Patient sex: M
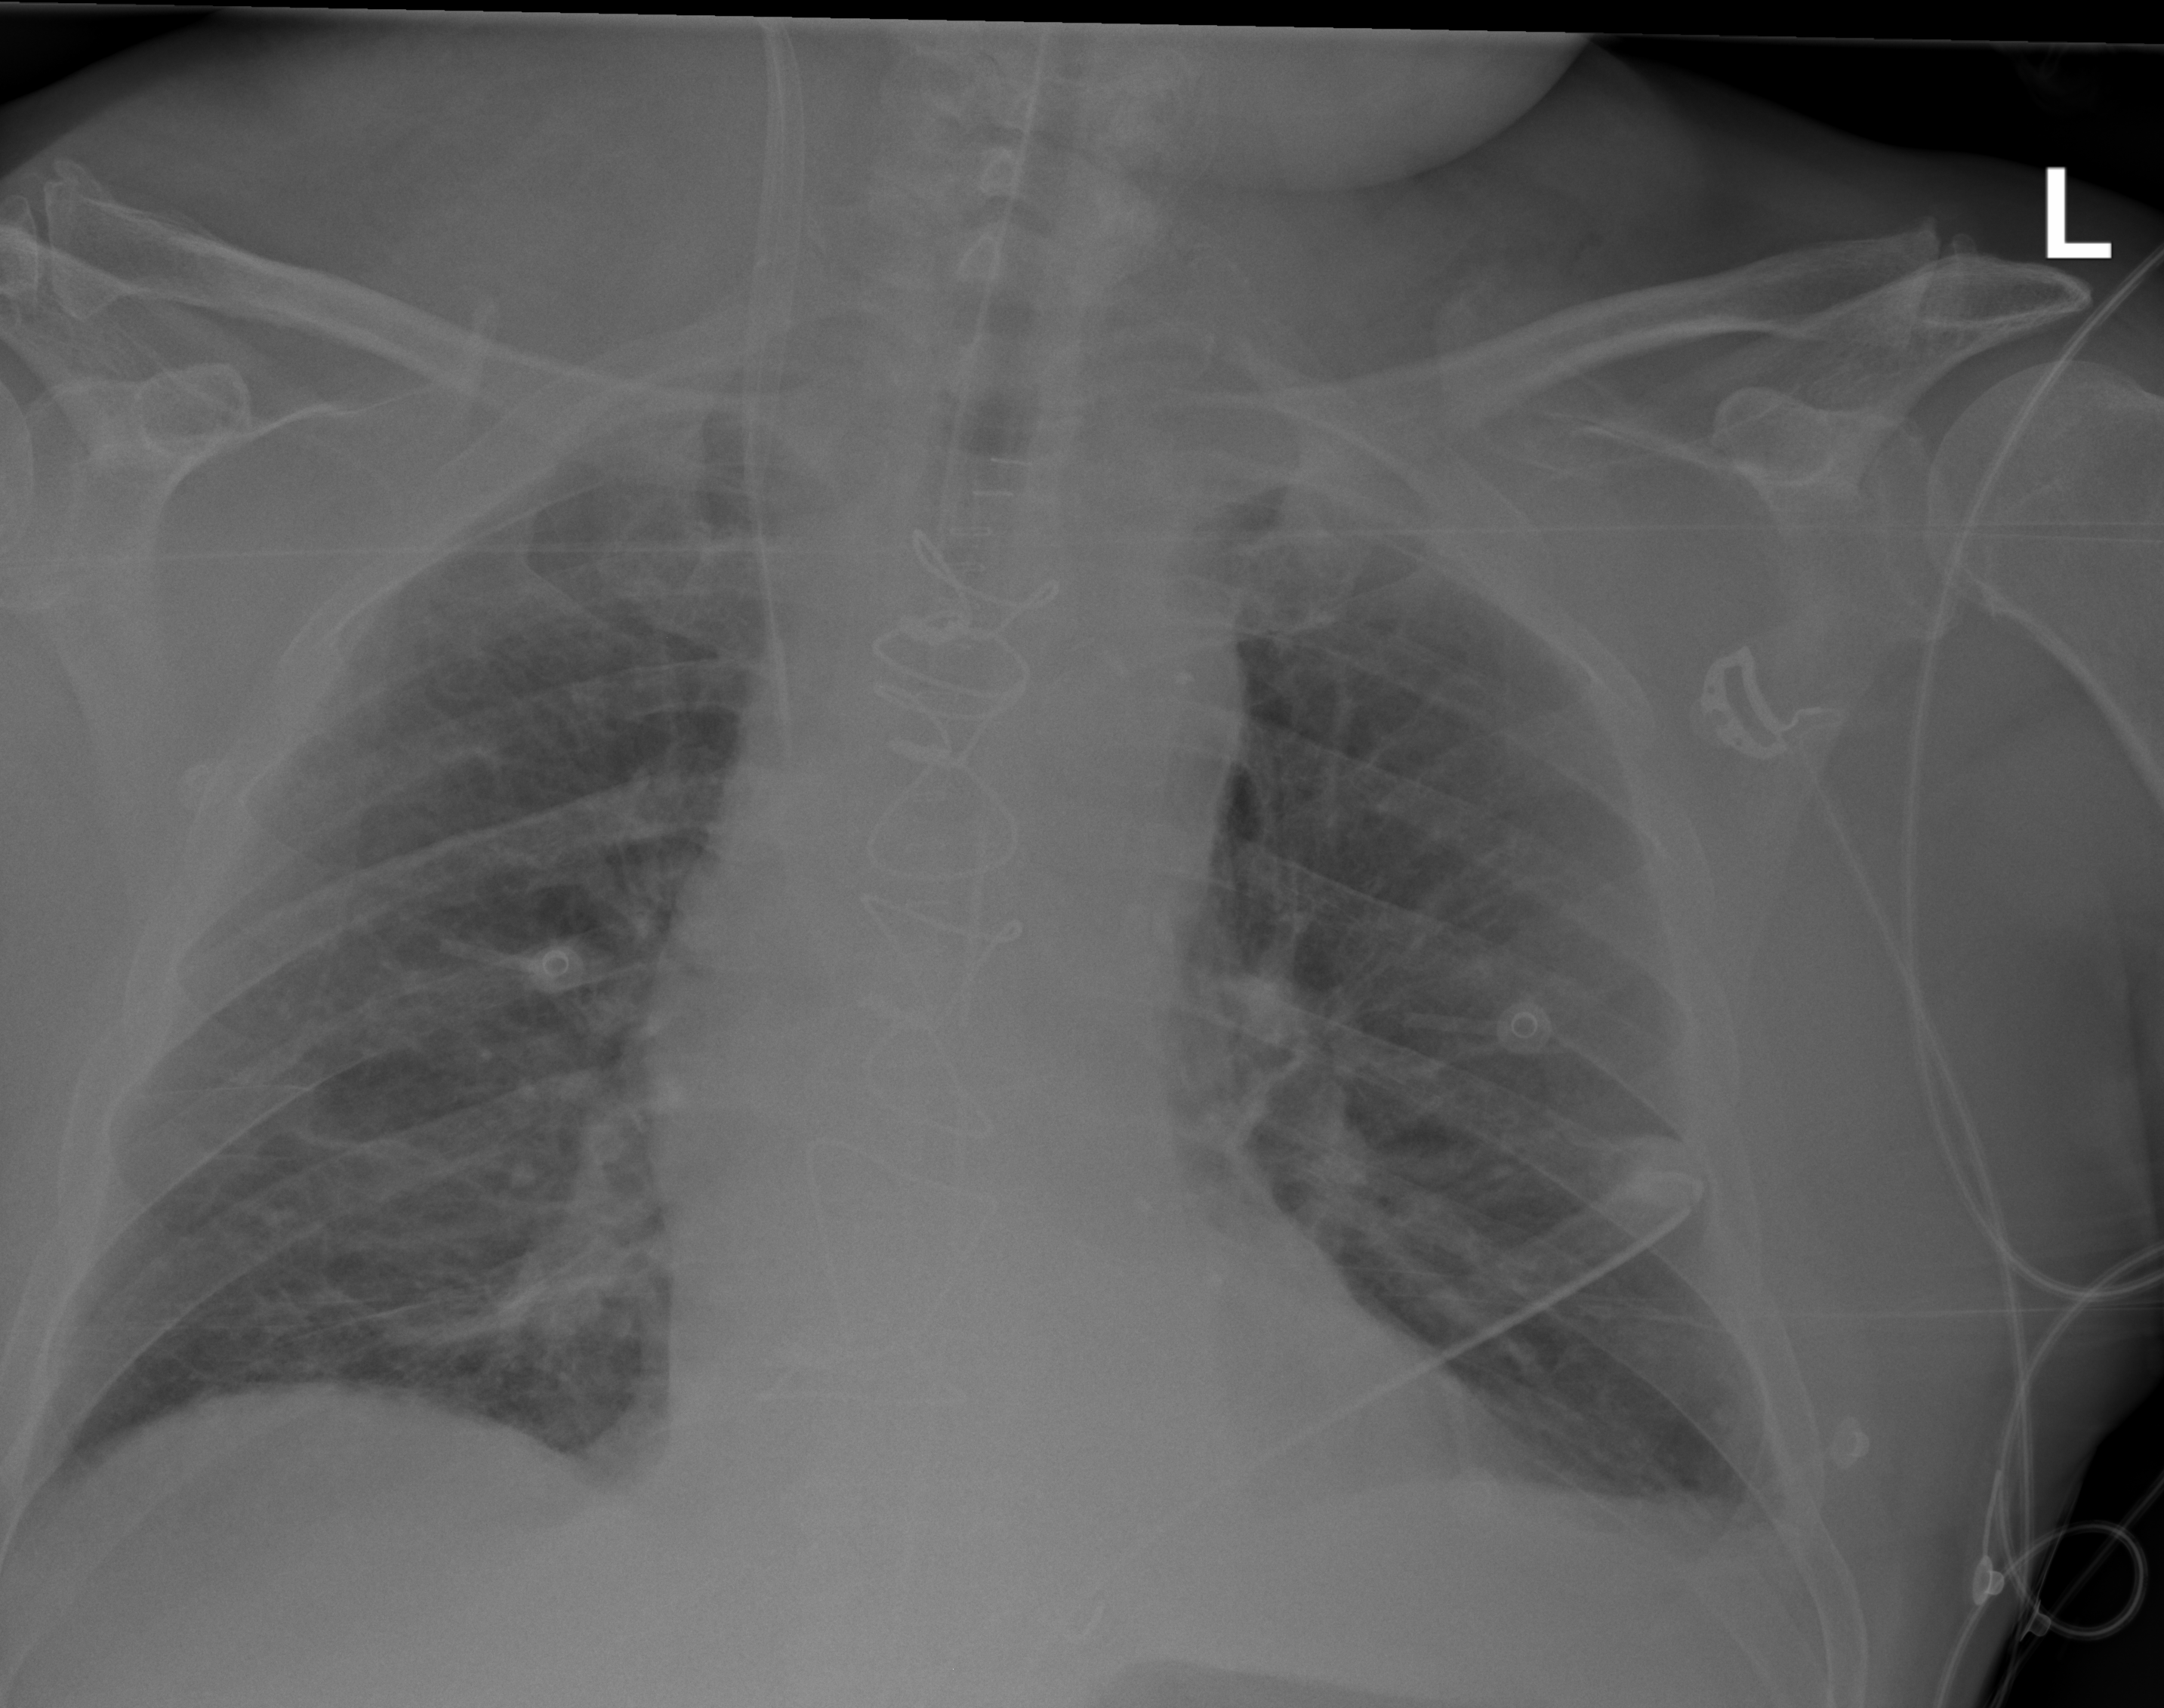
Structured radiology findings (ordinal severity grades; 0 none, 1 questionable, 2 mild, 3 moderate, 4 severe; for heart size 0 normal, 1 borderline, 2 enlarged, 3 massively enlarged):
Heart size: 0
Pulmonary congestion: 1
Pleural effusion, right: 0
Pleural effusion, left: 2
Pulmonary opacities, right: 2
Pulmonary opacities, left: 0
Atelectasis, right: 2
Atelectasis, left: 2